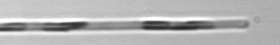
Label: Leptocylindrus